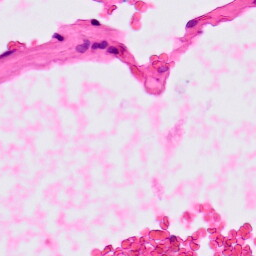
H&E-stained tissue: Lung